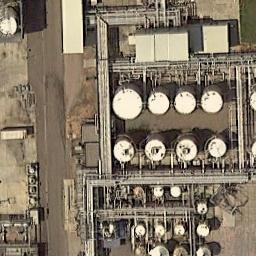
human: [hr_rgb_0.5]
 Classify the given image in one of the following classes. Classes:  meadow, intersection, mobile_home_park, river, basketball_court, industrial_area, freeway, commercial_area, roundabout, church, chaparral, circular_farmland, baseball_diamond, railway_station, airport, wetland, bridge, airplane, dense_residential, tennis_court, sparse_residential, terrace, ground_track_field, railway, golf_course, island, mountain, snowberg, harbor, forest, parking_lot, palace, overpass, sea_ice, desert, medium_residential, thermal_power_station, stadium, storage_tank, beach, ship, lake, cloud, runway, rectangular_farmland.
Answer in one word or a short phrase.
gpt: storage_tank